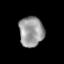
Tissue: prostate
Cell type: Epithelial cells
Senescence score: 0.3568
Nuclear area (px): 726
Mean DAPI intensity: 153.164